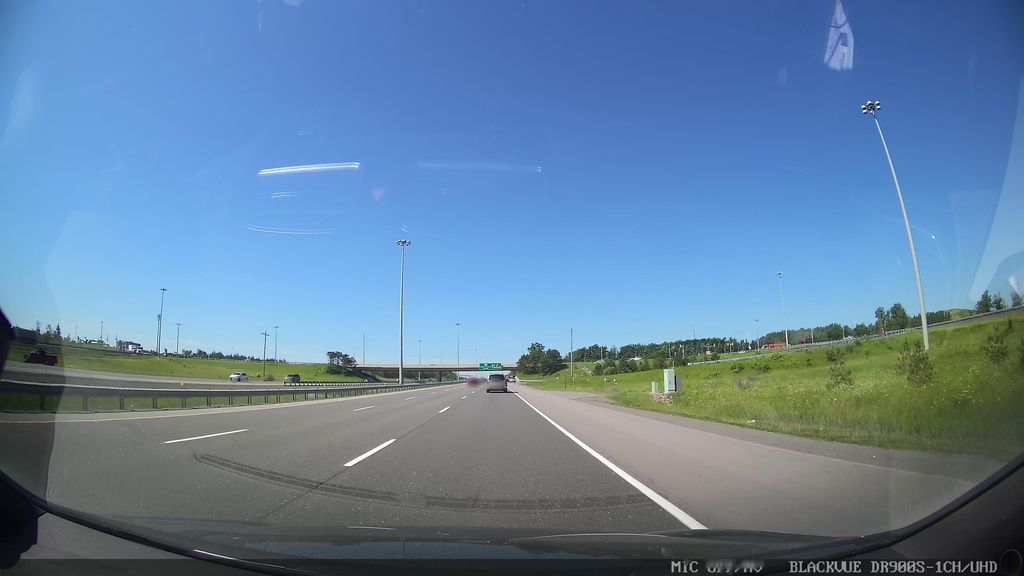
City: ottawa-gatineau